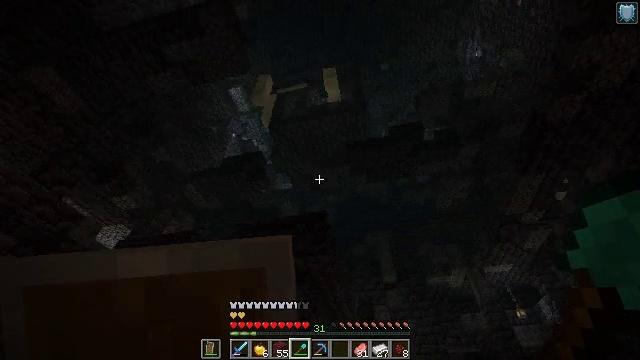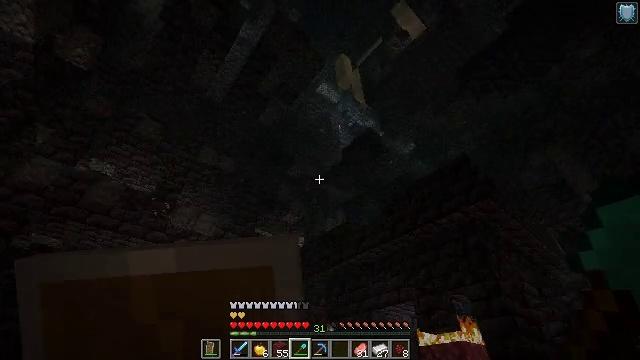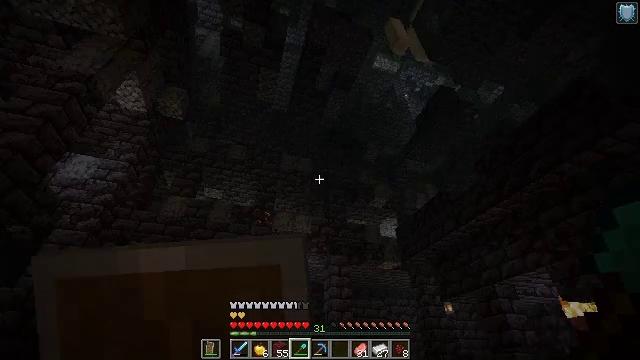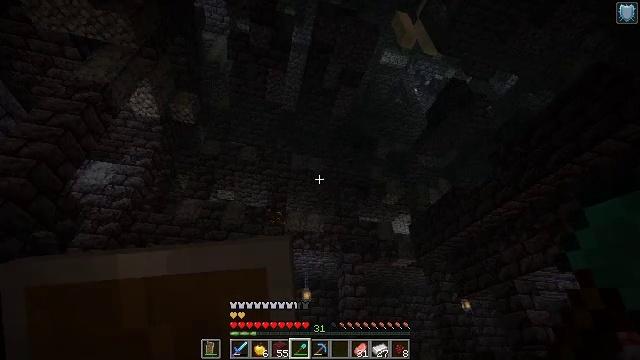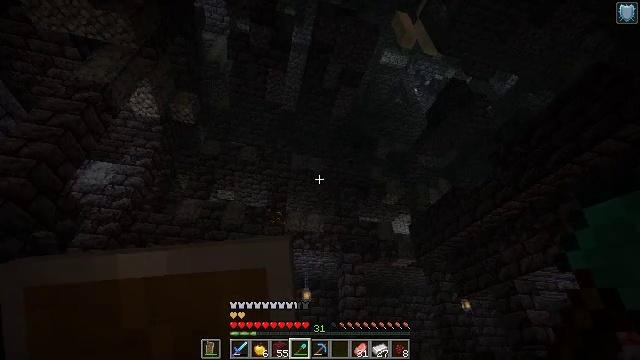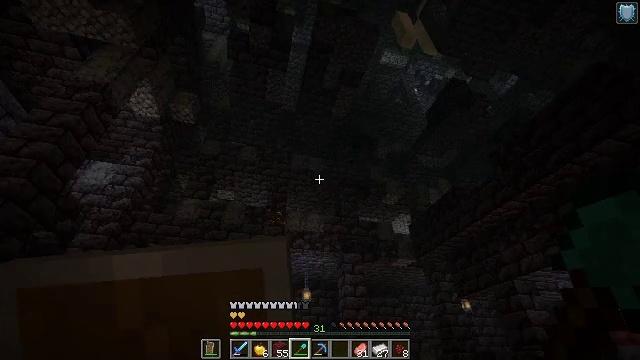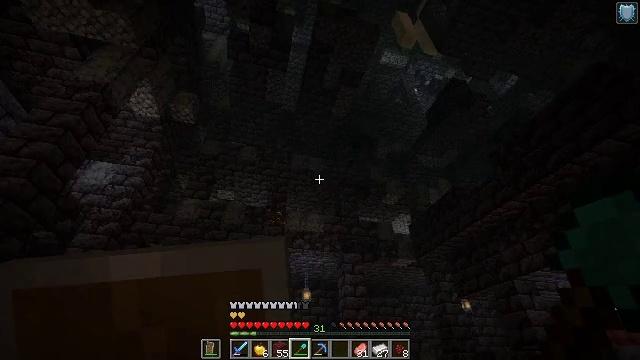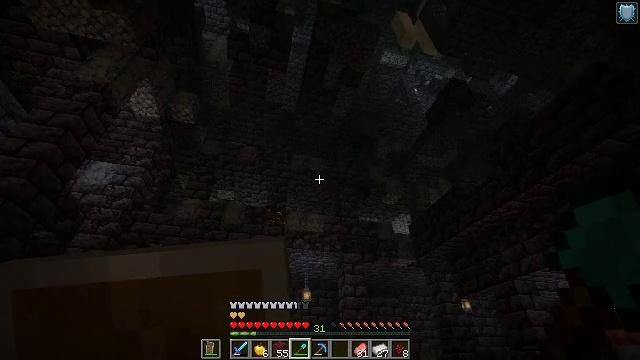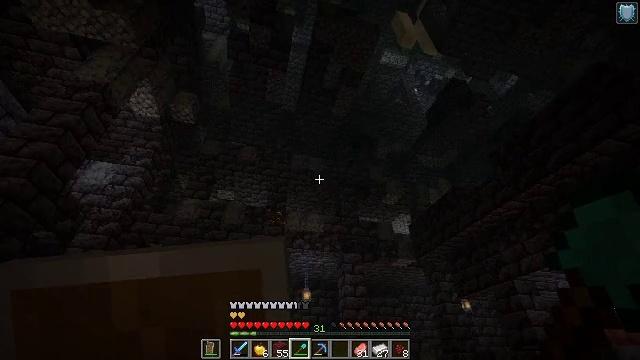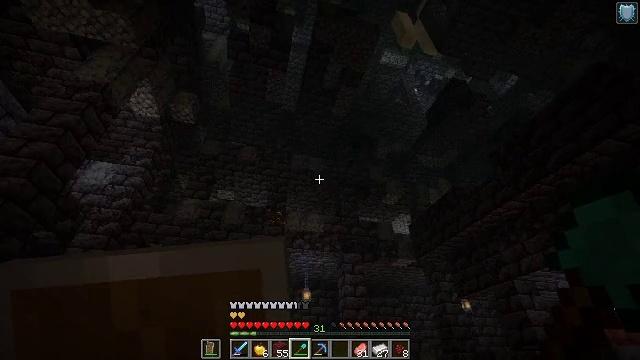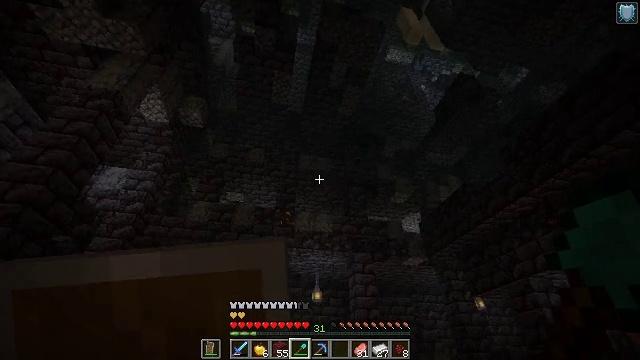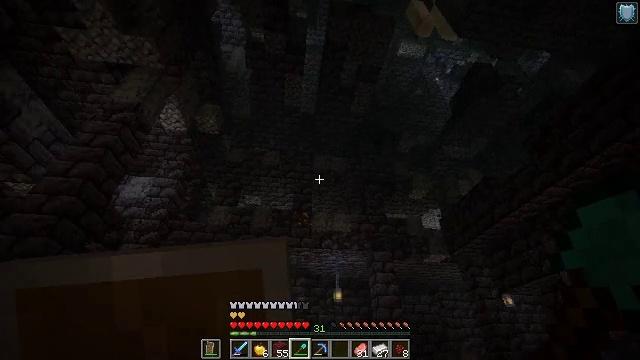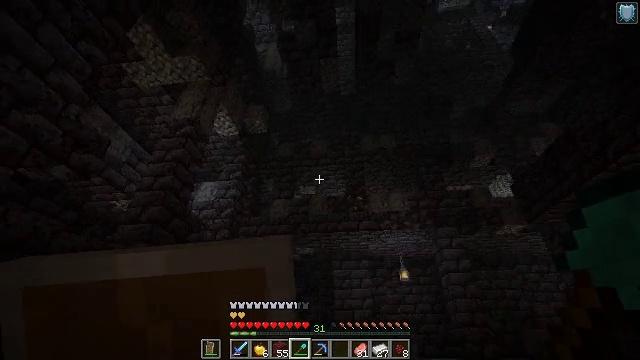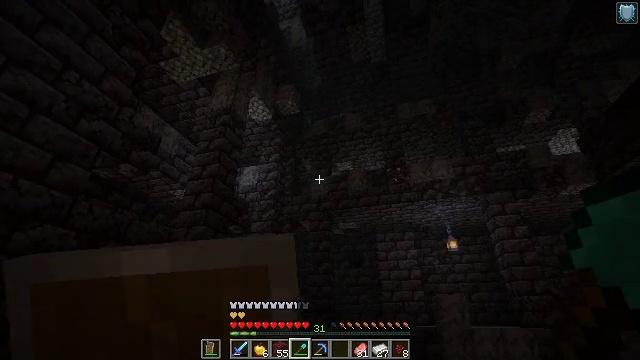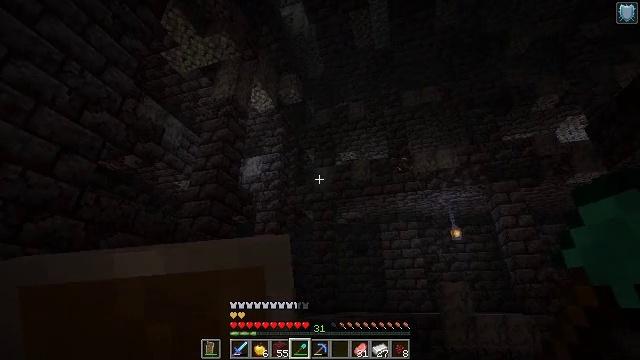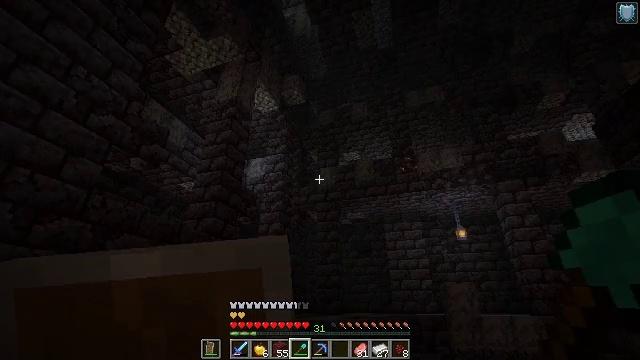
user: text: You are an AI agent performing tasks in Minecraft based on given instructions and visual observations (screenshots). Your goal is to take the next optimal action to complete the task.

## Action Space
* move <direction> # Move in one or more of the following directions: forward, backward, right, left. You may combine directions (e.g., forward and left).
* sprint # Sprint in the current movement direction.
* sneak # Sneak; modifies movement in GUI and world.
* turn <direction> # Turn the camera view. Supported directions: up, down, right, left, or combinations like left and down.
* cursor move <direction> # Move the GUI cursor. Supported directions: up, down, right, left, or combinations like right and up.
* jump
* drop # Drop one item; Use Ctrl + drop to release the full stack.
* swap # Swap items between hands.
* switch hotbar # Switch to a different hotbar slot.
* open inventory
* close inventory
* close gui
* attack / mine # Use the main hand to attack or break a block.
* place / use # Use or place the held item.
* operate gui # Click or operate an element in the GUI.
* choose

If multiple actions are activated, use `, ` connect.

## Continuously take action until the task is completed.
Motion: motion action
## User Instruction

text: Collect polished blackstone bricks by attacking them.
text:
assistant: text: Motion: sneak, turn left and down
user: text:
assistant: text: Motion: sneak, turn left and down
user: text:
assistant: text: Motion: sneak, turn left
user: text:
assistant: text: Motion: sneak
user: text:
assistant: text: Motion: sneak
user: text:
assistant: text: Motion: sneak
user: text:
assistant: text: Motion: sneak
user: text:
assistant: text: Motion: sneak
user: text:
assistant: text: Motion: sneak
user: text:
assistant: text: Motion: sneak, turn left
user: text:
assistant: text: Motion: sneak, turn left
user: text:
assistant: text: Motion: sneak, turn left and down
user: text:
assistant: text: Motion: sneak, turn left and down
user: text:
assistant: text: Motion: sneak, turn down
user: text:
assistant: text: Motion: sneak
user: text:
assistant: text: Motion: sneak
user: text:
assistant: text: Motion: sneak
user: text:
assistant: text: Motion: sneak
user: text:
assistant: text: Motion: sneak
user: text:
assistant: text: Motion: sneak
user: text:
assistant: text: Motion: sneak
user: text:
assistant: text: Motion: sneak, turn left and up
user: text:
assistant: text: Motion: sneak, turn left
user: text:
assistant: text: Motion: sneak, turn left and down
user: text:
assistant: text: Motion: sneak, turn right and down
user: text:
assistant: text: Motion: sneak, turn right and down
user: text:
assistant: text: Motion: sneak, turn right and down
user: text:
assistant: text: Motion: sneak, turn right
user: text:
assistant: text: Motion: sneak
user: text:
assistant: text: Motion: sneak